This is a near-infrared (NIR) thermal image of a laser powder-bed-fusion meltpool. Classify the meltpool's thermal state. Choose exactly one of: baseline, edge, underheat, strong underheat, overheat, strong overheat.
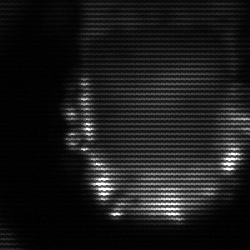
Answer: baseline